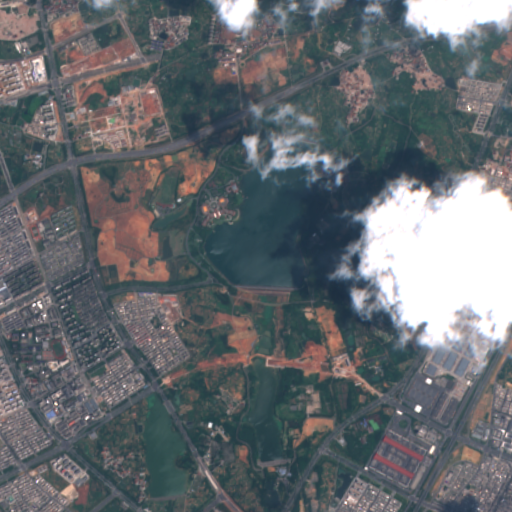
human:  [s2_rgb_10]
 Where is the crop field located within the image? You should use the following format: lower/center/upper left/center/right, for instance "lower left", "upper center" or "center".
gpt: The crop field is located in the upper left of the image.
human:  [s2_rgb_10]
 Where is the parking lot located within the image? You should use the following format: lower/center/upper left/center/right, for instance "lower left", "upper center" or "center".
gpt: The parking lot is located in the center of the image.
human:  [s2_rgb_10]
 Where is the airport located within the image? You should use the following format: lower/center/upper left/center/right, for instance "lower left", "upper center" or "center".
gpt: There is no airport in the image.